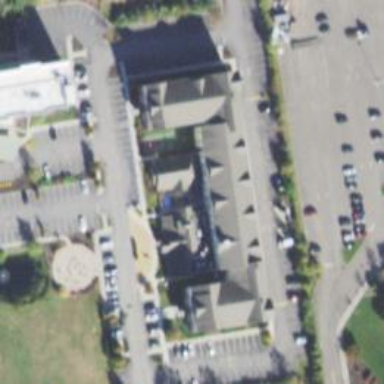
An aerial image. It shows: Hotel offering tourism services.